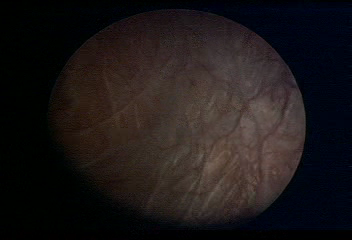
Modality: WLC
Class: Normal mucosa
Bladder cancer association: No